Question: I am developing an application in CodeIgniter One of my dropdown consists of 86 options which should be generated dynamically and I have decided to make them in '<optgroup>' as shown in the below screenshot.

I have stored all these options in mysql database. Now my question is I want to iterate these options using 'foreach()' loop so that the Group labels should display for each group. (In the screenshot Education, Hospitality). I don't like the way of hard coding these 86 options. Can someone help me in solving this problem.
This is my MySQL Table. I have mentioned Education list instead of occupation list. But the table structure is same.
'''
mysql> select * from wededucationlist limit 10;
+-------+---------------------------+
| eduid | education |
+-------+---------------------------+
| 1 | Aeronautical Engineering |
| 2 | B Arch |
| 3 | BCA |
| 4 | BE/B-Tech |
| 5 | B Plan |
| 6 | BSc IT / Computer Science |
| 7 | Other Bachelor Degree |
| 8 | M Arch |
| 9 | MCA |
| 10 | ME |
+-------+---------------------------+
10 rows in set (0.00 sec)
'''
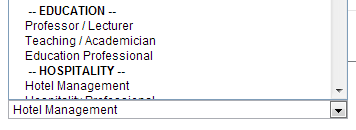
Answer: Even if the table you mentioned does not contain the data required, there is a very basic principle of achieving what you want to achieve:
- '<options>''<optgroup>'
like this:
'''
Option 1 | Group 1
Option 2 | Group 1
Option 3 | Group 2
Option 4 | Group 3
'''
-
this one:
'''
<?php
$data = array(array("option" => 1, "group" => "Group 1"),
array("option" => 2, "group" => "Group 1"),
array("option"=>3, "group" => "Group 2"));
$priorGroup = "";
echo "<select>";
foreach ($data AS $entry){
if ($entry["group"] != $priorGroup){ //Start new optgroup if group changed.
if ($priorGroup != ""){ //close prior optgroup if prior group WAS set.
echo "</optgroup>";
}
echo "<optgroup label='{$entry["group"]}'>";
}
echo "<option>{$entry["option"]}</option>"; //show option(s)
$priorGroup = $entry["group"]; //update priorGroup.
}
echo "</optgroup></select>"; //close last optgroup + select.
?>
'''
Will output:
'''
Group 1
1
2
Group 2
3
'''
Your database query need to sort by group (and optional by option afterwards) otherwhise you might get something like this:
'''
Group 1
1
Group 2
3
Group 1
2
'''